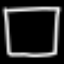
Label: square